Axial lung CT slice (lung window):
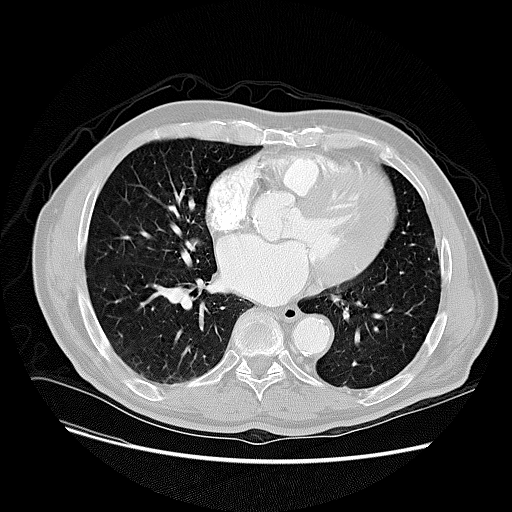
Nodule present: no